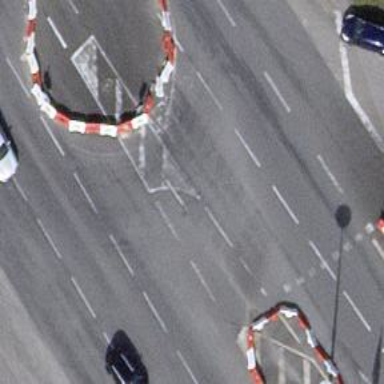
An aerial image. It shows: Primary highway with asphalt surface leading to roundabout.